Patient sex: F
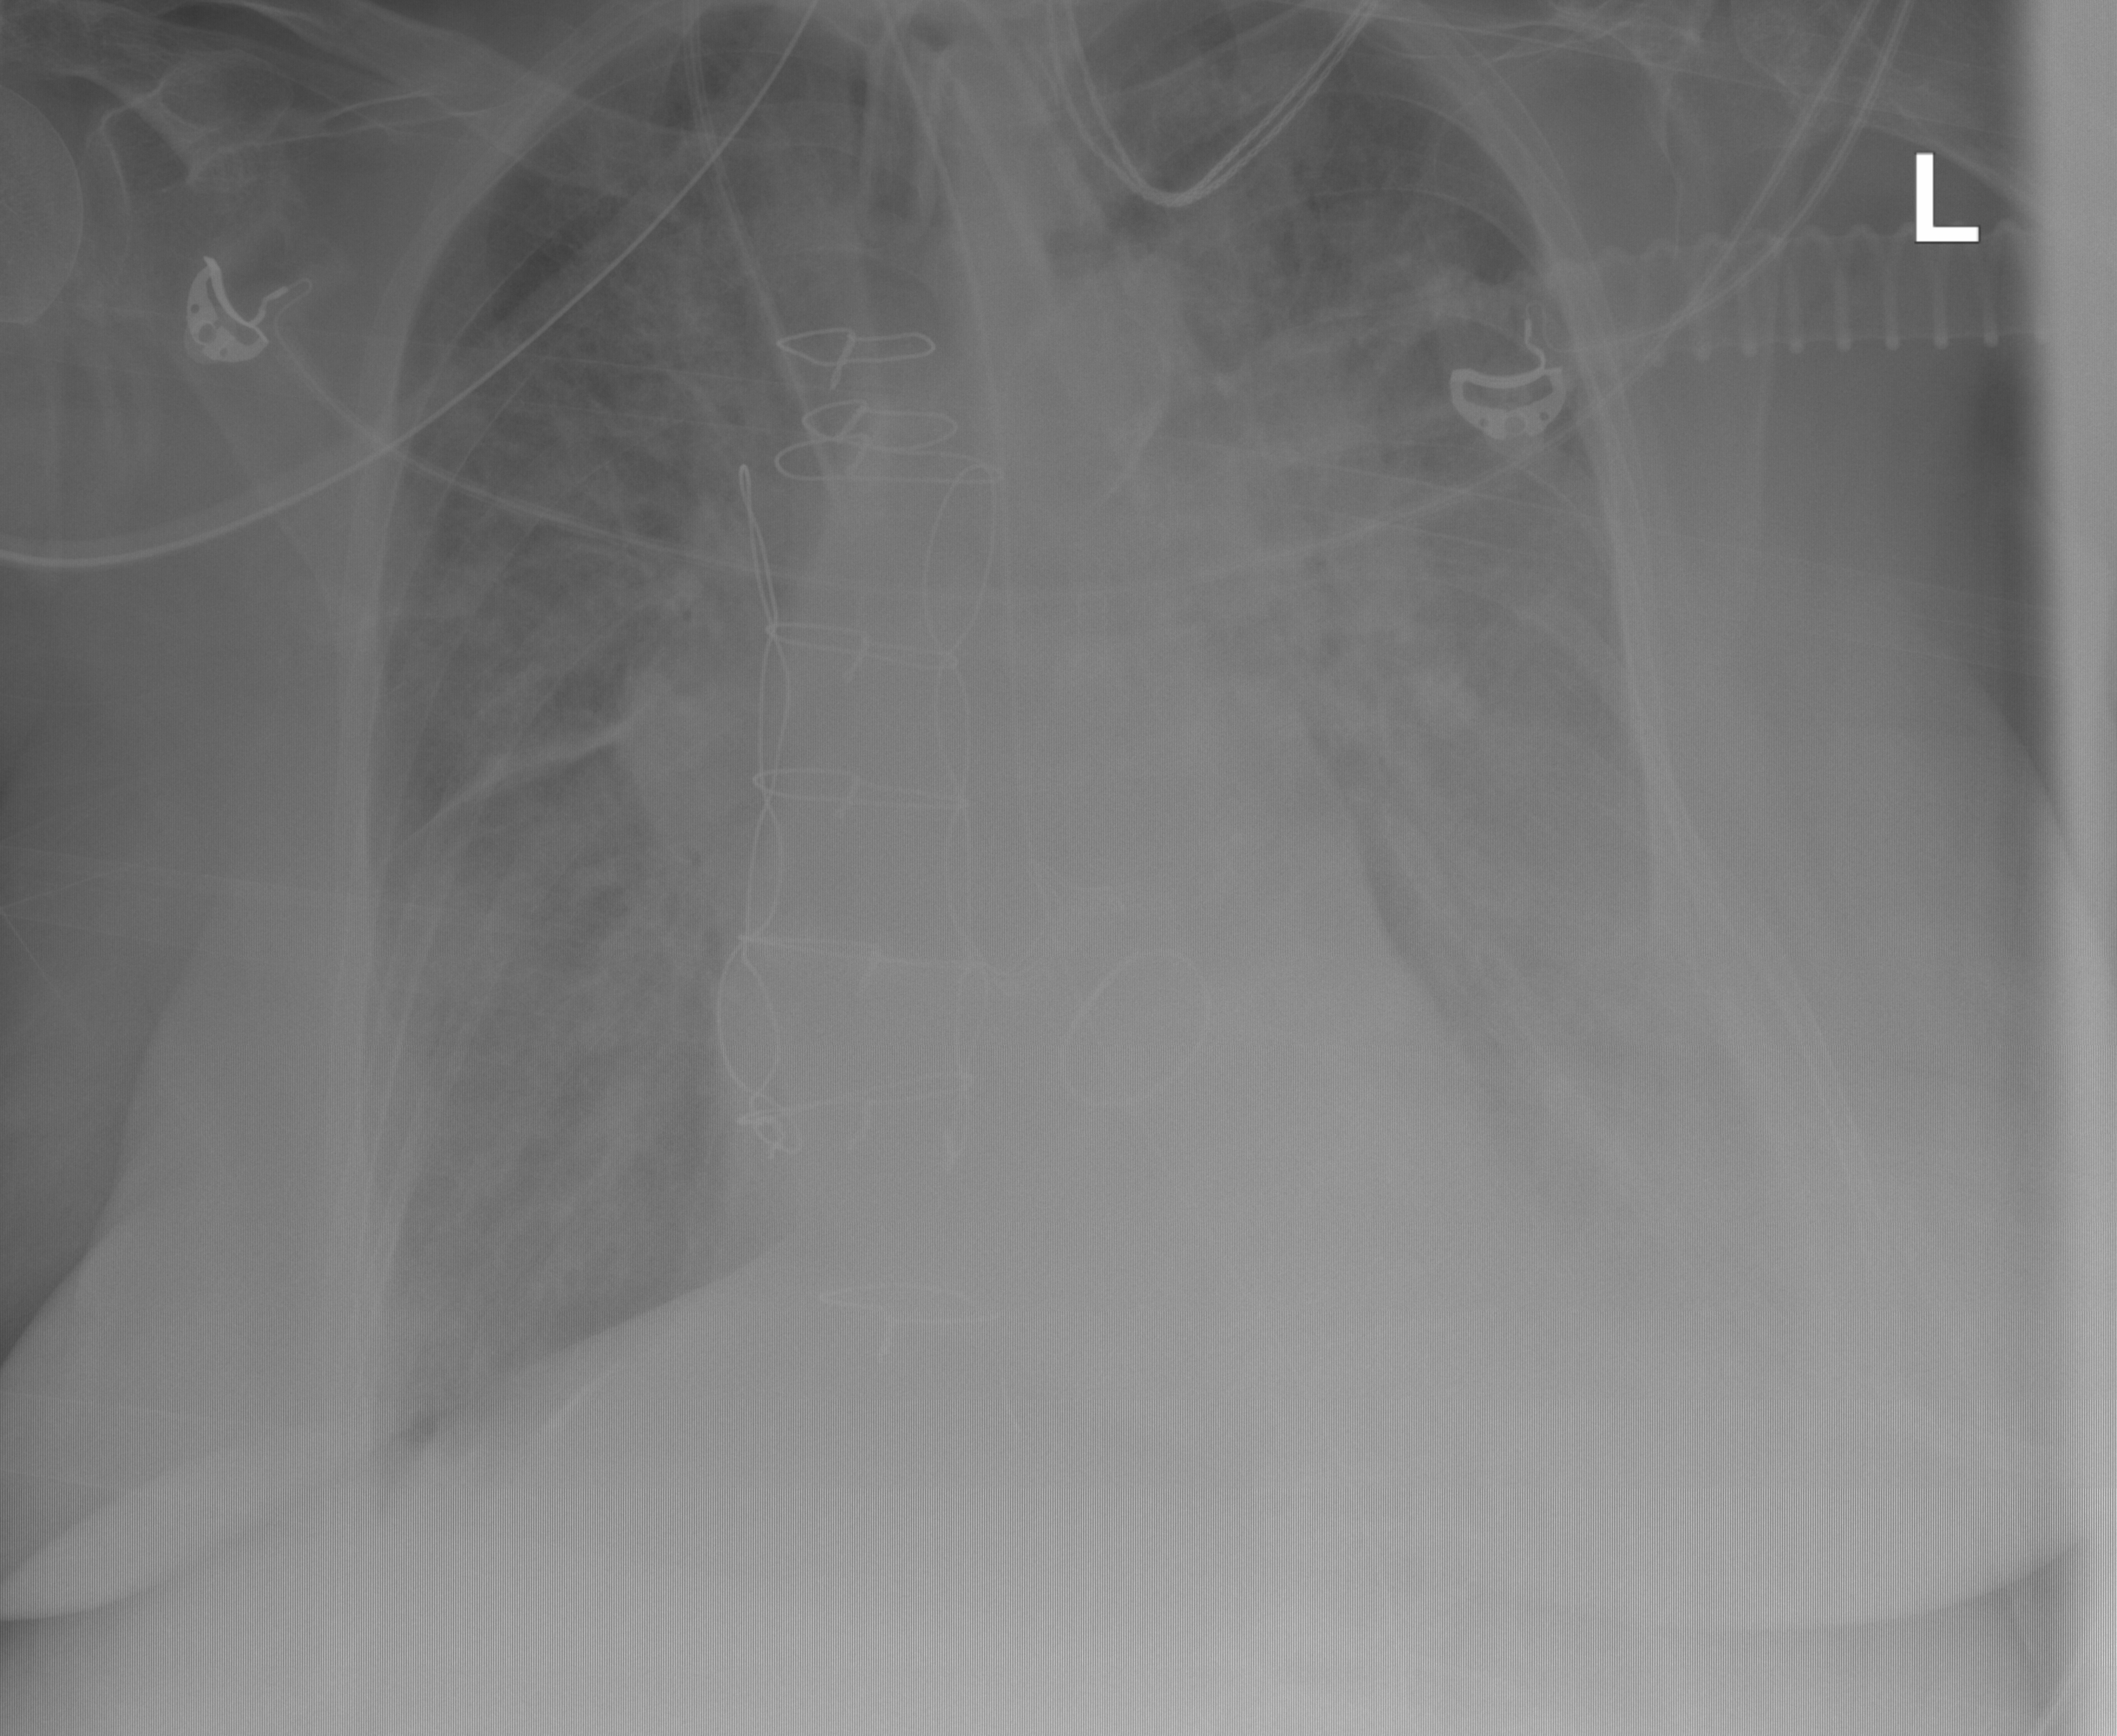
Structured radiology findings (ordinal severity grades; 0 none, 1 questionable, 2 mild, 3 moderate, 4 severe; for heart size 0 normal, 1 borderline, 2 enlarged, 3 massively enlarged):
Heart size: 1
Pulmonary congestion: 3
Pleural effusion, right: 2
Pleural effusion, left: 3
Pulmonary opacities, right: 2
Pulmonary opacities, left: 3
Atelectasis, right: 2
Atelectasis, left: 2